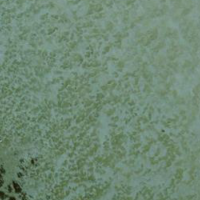
EUNIS habitat code: 14
Species observed at this site:
Numenius arquata
Tachybaptus ruficollis
Corvus corone
Podiceps cristatus
Actitis hypoleucos
Fulica atra
Anas crecca
Falco subbuteo
Anthus spinoletta
Podiceps nigricollis
Bucephala clangula
Falco peregrinus
Buteo buteo
Gallinago gallinago
Larus cachinnans
Chroicocephalus ridibundus
Cygnus columbianus
Phylloscopus collybita
Larus michahellis
Cygnus olor
Ardea alba
Erithacus rubecula
Pica pica
Columba livia
Tringa erythropus
Tringa nebularia
Anas acuta
Grus grus
Cyanistes caeruleus
Mergus serrator
Anas platyrhynchos
Aythya ferina
Streptopelia decaocto
Larus canus
Aythya fuligula
Passer domesticus
Fringilla coelebs
Tadorna tadorna
Mareca penelope
Turdus merula
Phalacrocorax carbo
Circus aeruginosus
Spatula clypeata
Larinus sturnus
Mareca strepera
Parus major
Mergus merganser
Milvus migrans
Milvus milvus
Anser anser
Ciconia ciconia
Motacilla alba